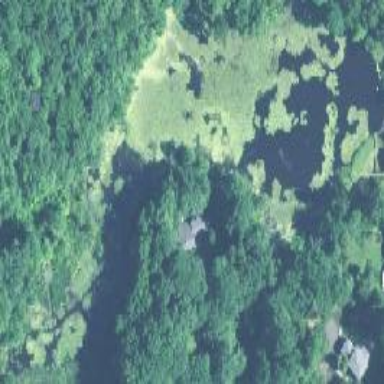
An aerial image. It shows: Pond with natural water.